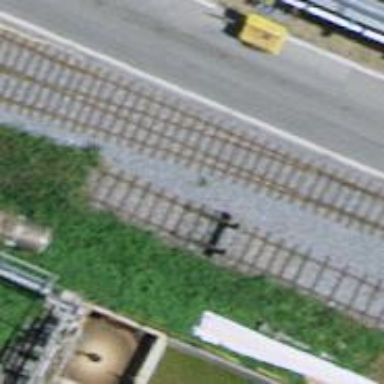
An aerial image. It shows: Railway buffer stop.